Question: I try to use Espresso test framework for testing my app.
Env:
Android Studio RC1 (from canary)
Latest Android Gradle plugin, 0.14+
I added as described here (<URL>
'''
dependencies {
//espresso - test framework
androidTestCompile files('libs/espresso-1.1.jar',
'libs/testrunner-1.1.jar',
'libs/testrunner-runtime-1.1.jar')
androidTestCompile 'com.google.guava:guava:14.0.1',
'com.squareup.dagger🗡️1.1.0',
'org.hamcrest:hamcrest-core:1.1',
'org.hamcrest:hamcrest-integration:1.1',
'org.hamcrest:hamcrest-library:1.1'
}
packagingOptions {
exclude 'LICENSE.txt'
}
defaultConfig {
//espresso - test framework
testInstrumentationRunner "com.google.android.apps.common.testing.testrunner.GoogleInstrumentationTestRunner"
}
'''
Also I created simple test:
'''
public class StartActivityTest extends ActivityInstrumentationTestCase2<StartActivity> {
public StartActivityTest(Class<StartActivity> activityClass) {
super(activityClass);
}
@Override
public void setUp() throws Exception {
super.setUp();
// Espresso will not launch our activity for us, we must launch it via getActivity().
getActivity();
}
public void testStartVisibility() {
onView(withId(R.id.app_title))
.check(matches(isDisplayed()));
onView(withId(R.id.app_thumb))
.check(matches(isDisplayed()));
onView(withId(R.id.label))
.check(matches(isDisplayed())
);
onView(withId(R.id.label)).check(matches(withText("Hello Espresso!")));
}
}
'''
But i get an error:
'''
com.android.builder.testing.ConnectedDevice > hasTests[Nexus 5 - 5.0] FAILED
No tests found.
:app:connectedAndroidTest FAILED
FAILURE: Build failed with an exception.
'''

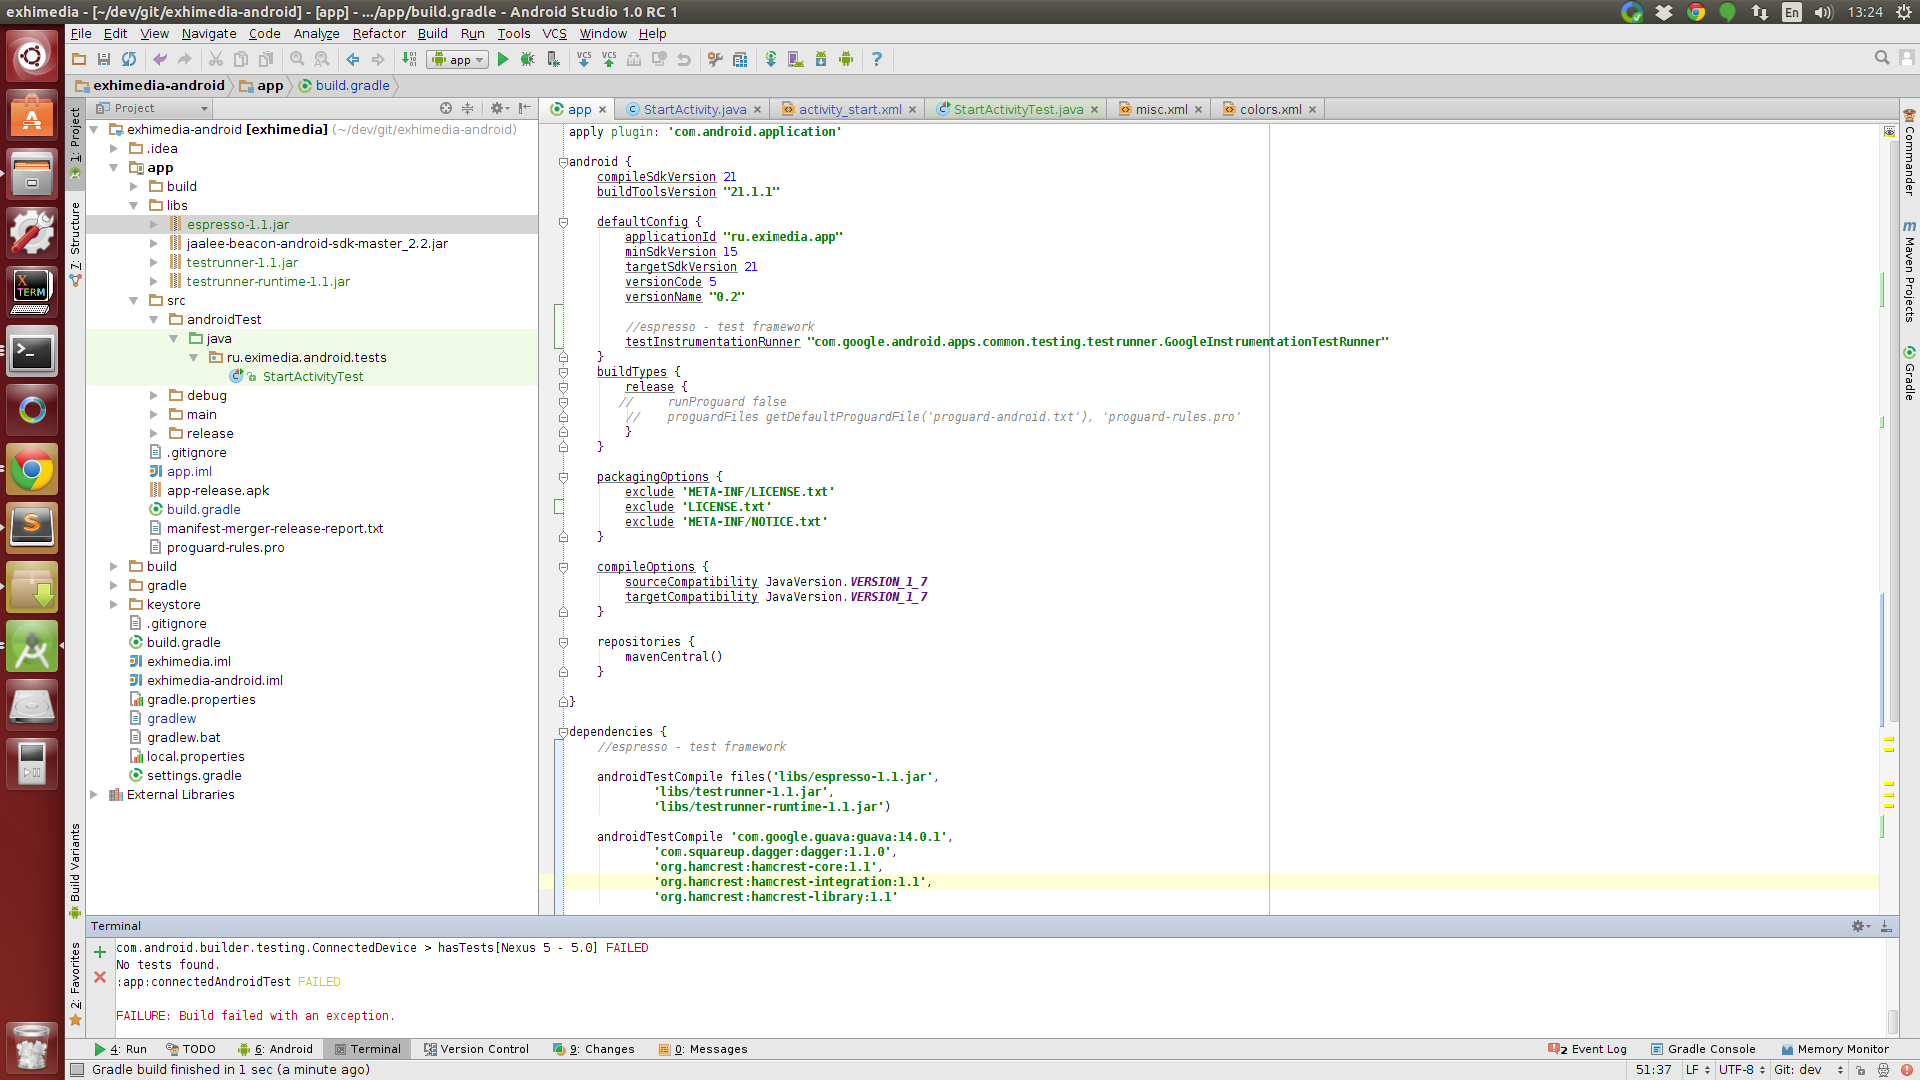
Answer: Ok, I got it.
I have to use default constructor as below:
'''
public StartActivityTest() {
super(StartActivity.class);
}
'''
That fixed problem.